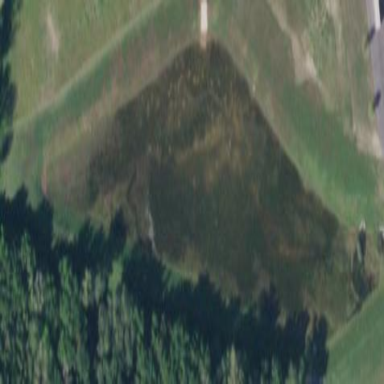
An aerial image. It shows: Detention basin with grass surface. It is used for water management.